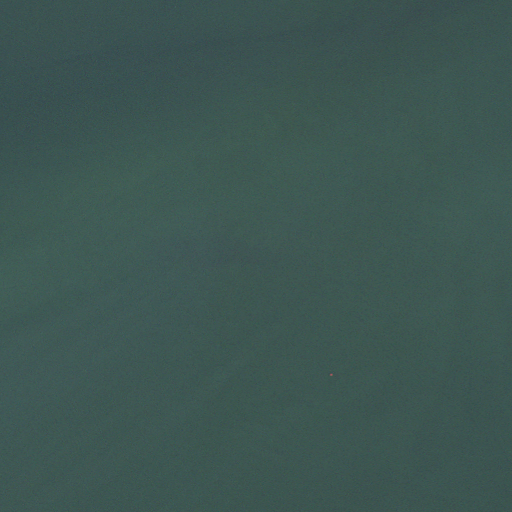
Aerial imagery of island in Massachusetts named Sculpin Ledge containing only open water